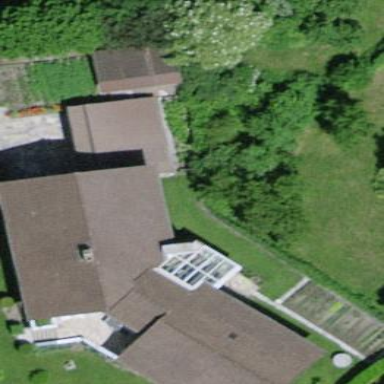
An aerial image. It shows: Detached building with gabled roof.